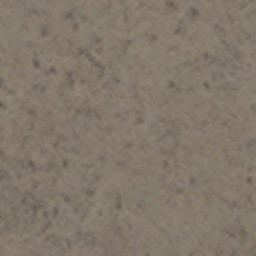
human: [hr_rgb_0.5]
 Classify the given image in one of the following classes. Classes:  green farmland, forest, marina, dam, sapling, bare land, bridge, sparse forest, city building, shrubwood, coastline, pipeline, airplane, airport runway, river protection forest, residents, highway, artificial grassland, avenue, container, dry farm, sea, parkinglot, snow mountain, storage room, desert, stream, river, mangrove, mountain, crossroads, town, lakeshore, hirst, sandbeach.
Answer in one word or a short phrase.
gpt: bare land